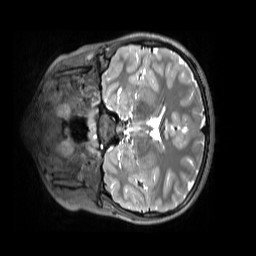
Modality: T2w
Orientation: coronal
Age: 13
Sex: male
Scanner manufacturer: siemens
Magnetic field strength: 3 T
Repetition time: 3.2 s
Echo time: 0.408 s